Chest X-ray:
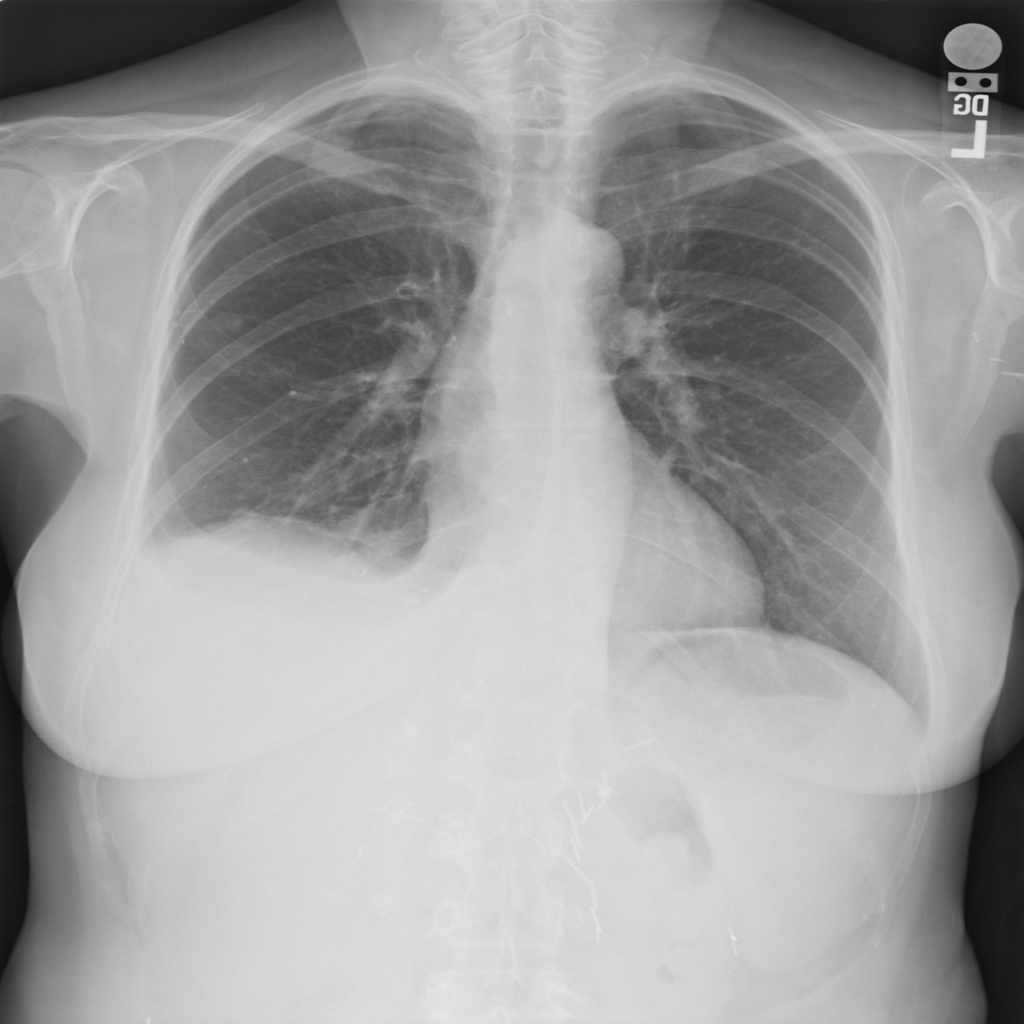
Findings: Effusion, Consolidation, Nodule
No abnormal finding: no